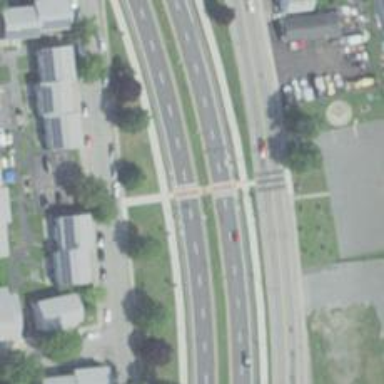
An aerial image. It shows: Marked road crossing.